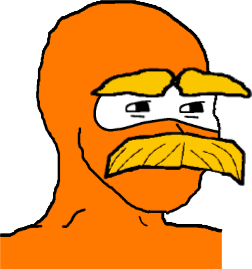
Label: 5_Animal